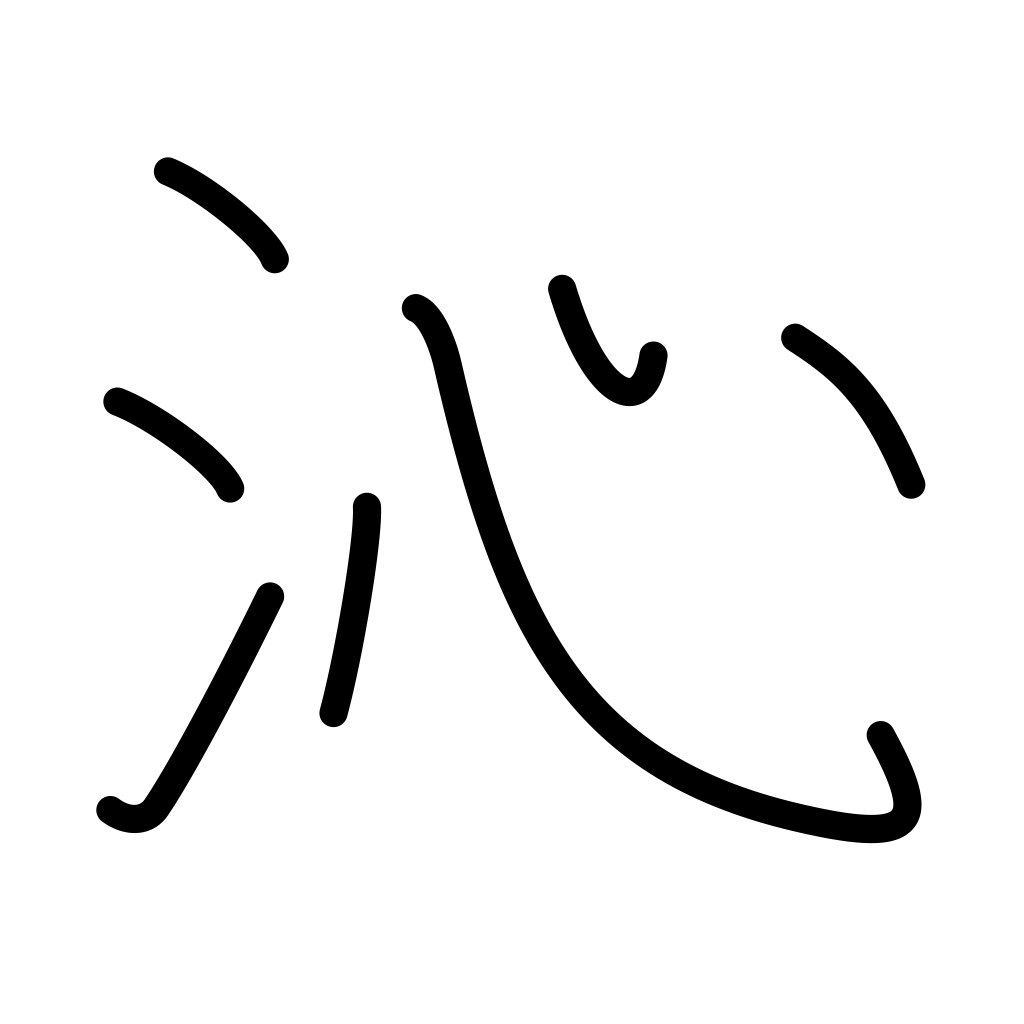
Meaning: penetrate, soak in